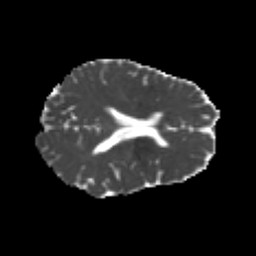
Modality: MD
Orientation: axial
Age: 20
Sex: female
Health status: healthy
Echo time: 0.074 s